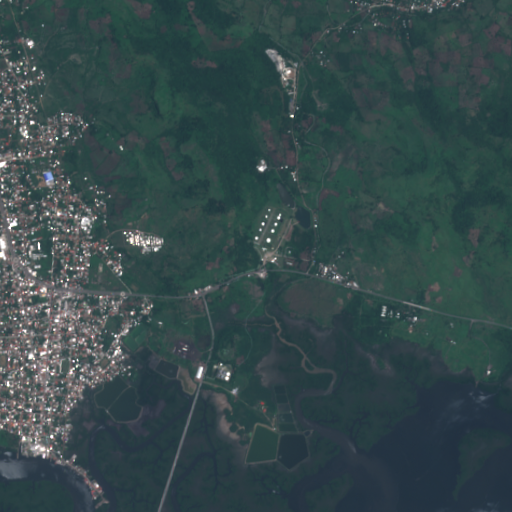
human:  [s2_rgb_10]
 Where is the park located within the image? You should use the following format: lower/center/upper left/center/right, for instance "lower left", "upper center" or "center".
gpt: The park is located in the left of the image.
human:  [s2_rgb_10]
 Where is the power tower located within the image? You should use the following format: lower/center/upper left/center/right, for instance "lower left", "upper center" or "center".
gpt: The power tower is located in the upper right of the image.
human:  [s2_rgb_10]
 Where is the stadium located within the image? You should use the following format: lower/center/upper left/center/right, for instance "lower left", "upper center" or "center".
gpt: The stadium is located in the lower left of the image.
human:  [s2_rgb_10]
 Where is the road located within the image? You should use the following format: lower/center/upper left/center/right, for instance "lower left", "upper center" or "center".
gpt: There is no road in the image.